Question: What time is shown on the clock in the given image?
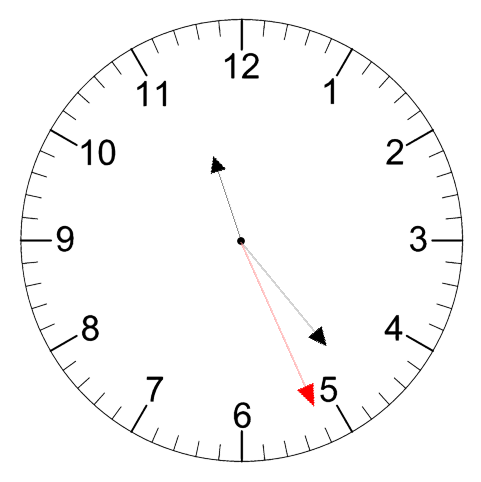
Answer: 11:23:26